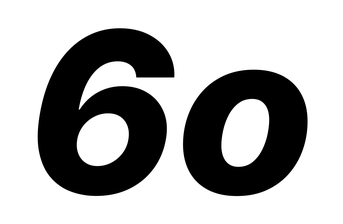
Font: Inter-Italic_ExtraBold_Italic